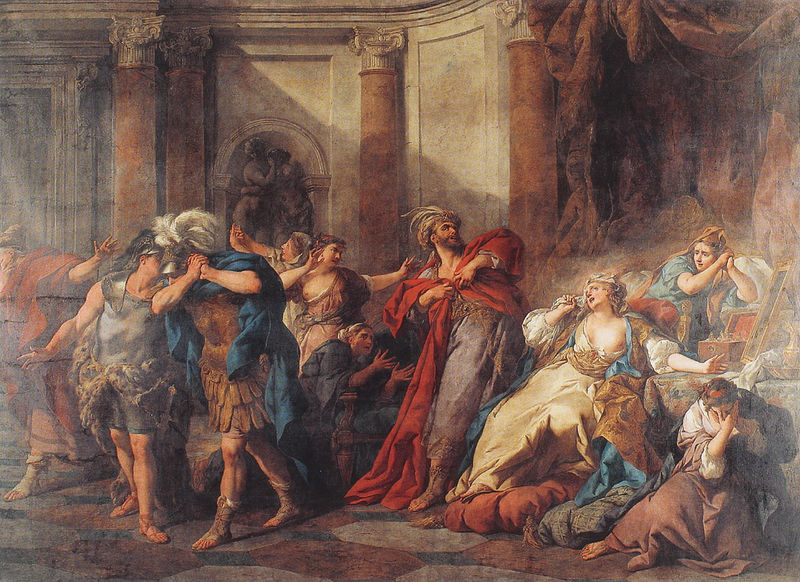
Titel: Kreus verbrennt im vergifteten Gewand
Künstler: Jean - Francois de Troy
Institution: Toulouse, Musée des Augustins
Schlagwörter: feder, gemälde, mann, nackt, frauen, menschen, bewegung, busen, frau, männer, säule, säulen, tisch, rot, bart, spiegel, kirche, boden, soldaten, palast, kiste, helm, orgie, rom, statuen, dramatisch, krieger, turban, theatralisch, drama, sultan, schreck